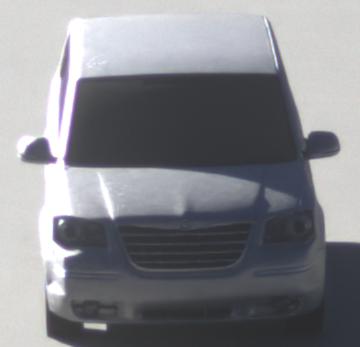
Make: Chrysler
Model: Grand Voyager 3.8
Detailed model: Grand Voyager
Model produced from: 2008/03
Model produced until: 2010/12
Doors: 5
Color: white
Road condition: dry road
Daytime: sunrise or sunset
Contrast: medium contrast